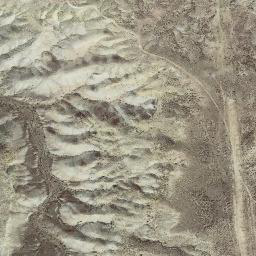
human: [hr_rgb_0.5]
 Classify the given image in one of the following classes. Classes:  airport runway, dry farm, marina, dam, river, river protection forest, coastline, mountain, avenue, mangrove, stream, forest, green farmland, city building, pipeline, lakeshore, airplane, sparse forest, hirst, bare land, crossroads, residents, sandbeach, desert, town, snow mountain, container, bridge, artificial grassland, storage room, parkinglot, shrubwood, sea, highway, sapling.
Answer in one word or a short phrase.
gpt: mountain